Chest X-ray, PA view. Patient: 17 years old, sex M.
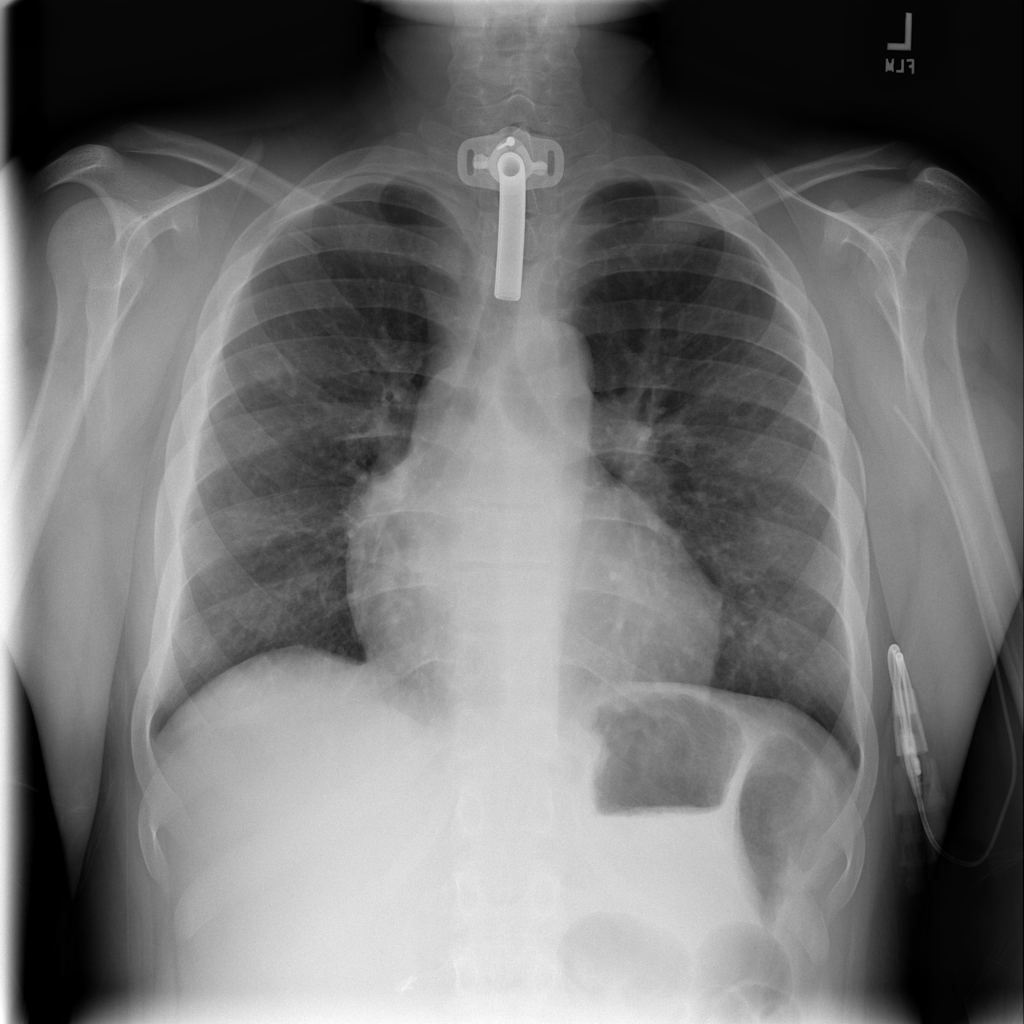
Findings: Cardiomegaly